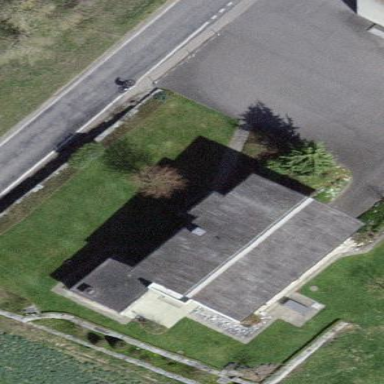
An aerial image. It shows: Building.